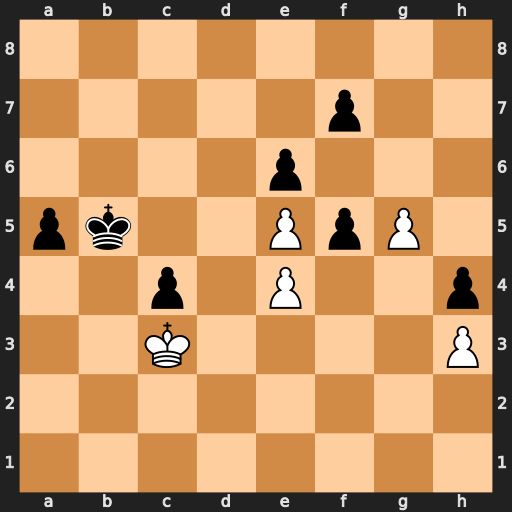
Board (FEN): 8/5p2/4p3/pk2PpP1/2p1P2p/2K4P/8/8
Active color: w
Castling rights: -
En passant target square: -
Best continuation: exf5 exf5 e6 fxe6 g6